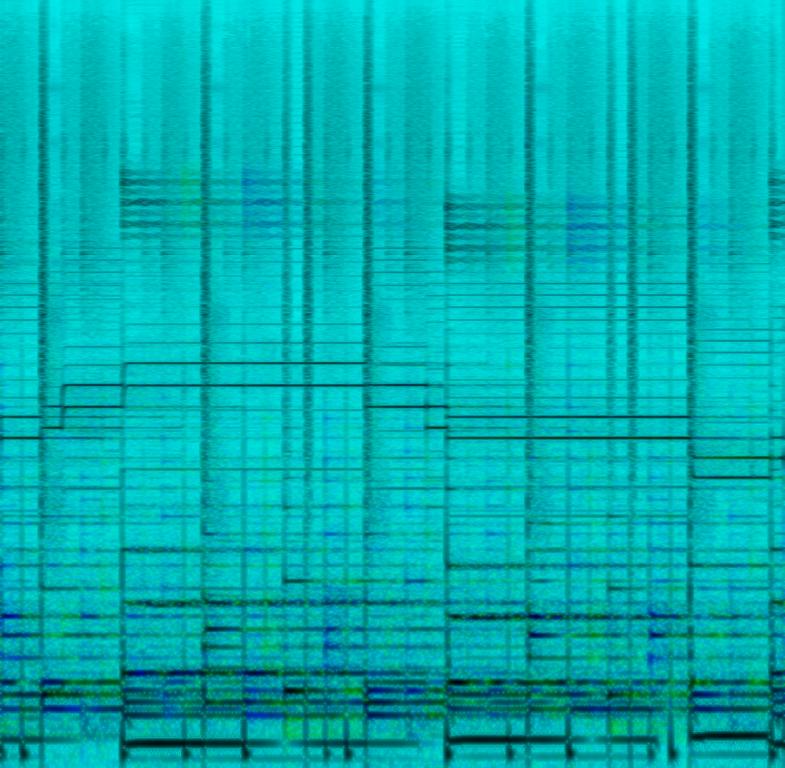
The clip features calm instrumentation, led by a theremin. The percussion is simple and derivative of hip hop. The tune is a sort of calm, soothing kind.